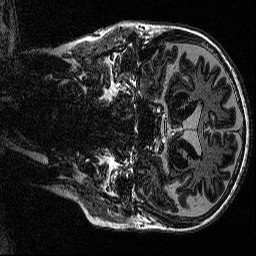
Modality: MP2RAGE
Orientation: coronal
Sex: female
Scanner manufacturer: siemens
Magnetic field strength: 3 T
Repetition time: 5 s
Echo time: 0.00292 s